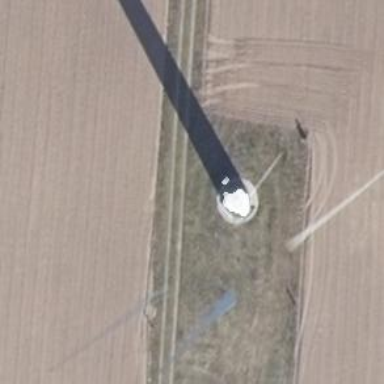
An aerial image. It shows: Wind generator powered by wind. The generator type is horizontal axis and it uses wind turbines.